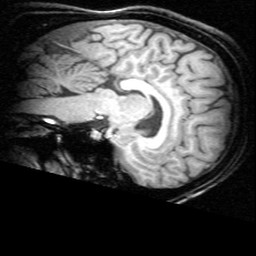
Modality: T1w
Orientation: sagittal
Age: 23
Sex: female